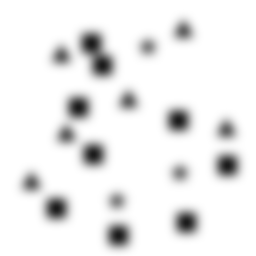
Squares: 9
Triangles: 6
Stars: 3
Total shapes: 18